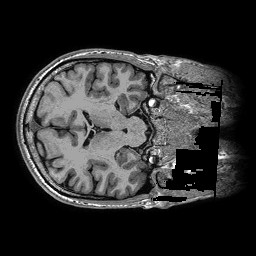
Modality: T1w
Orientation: axial
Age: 30
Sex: male